Field crop: maize
Growth stage: 1
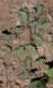
Species: convolvulus